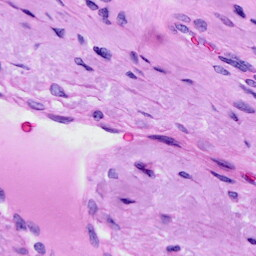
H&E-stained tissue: Cervix